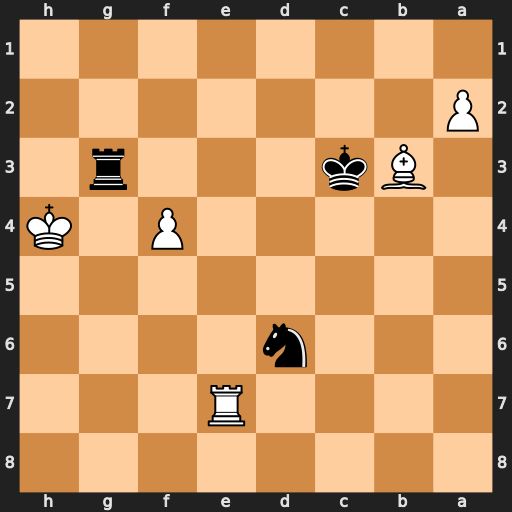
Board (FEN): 8/4R3/3n4/8/5P1K/1Bk3r1/P7/8
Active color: b
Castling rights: -
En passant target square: -
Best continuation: Nf5+ Kh5 Nxe7